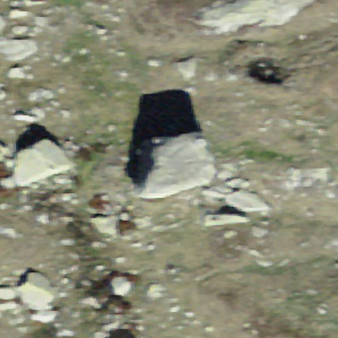
Label: bouldering_area